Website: macys
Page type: delivery-shipping
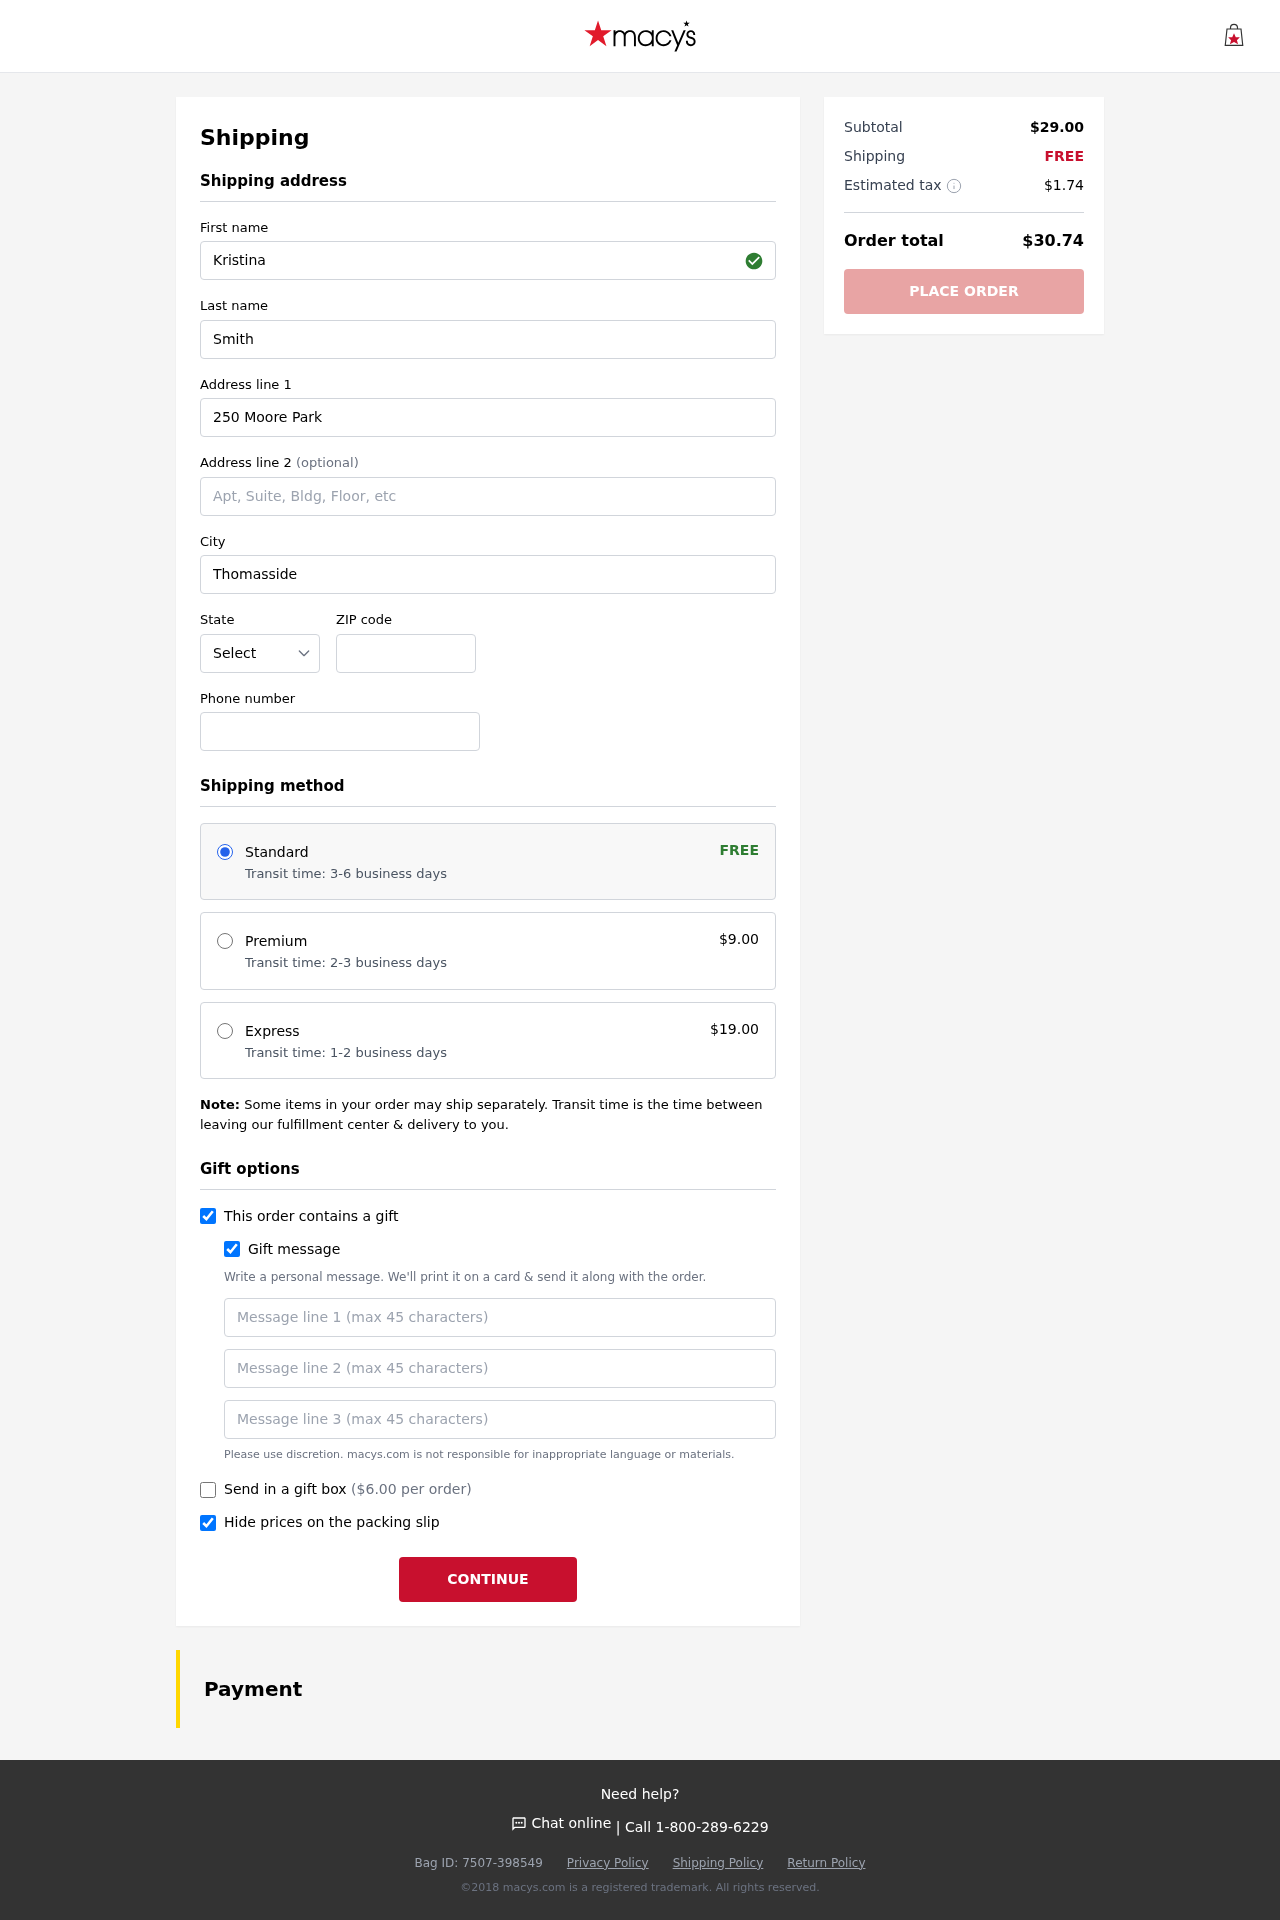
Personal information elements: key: PII_STATE_ABBR
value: NE
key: PII_FIRSTNAME
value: Kristina
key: PII_LASTNAME
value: Smith
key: PII_STREET
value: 250 Moore Park
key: PII_CITY
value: Thomasside
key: PII_POSTCODE
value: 18446
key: PII_PHONE
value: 4299877863
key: PII_GIFT_MESSAGE
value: Hey Jean, I found this adorable gray beret that I thought would keep you cozy and stylish this winter. I know how much you love looking chic, even when life throws challenges your way. Enjoy wearing it!  Kristina
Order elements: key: ORDER_SHIPPING_STANDARD
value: Transit time: 3-6 business days
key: ORDER_SHIPPING_COST
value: FREE
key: ORDER_SHIPPING_PREMIUM
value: Transit time: 2-3 business days
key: ORDER_SHIPPING_PREMIUM_PRICE
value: $9.00
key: ORDER_SHIPPING_EXPRESS
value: Transit time: 1-2 business days
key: ORDER_SHIPPING_EXPRESS_PRICE
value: $19.00
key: ORDER_GIFT_BOX_PRICE
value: ($6.00 per order)
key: ORDER_SUBTOTAL
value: $29.00
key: ORDER_SHIPPING_COST2
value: FREE
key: ORDER_TAX
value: $1.74
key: ORDER_TOTAL
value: $30.74